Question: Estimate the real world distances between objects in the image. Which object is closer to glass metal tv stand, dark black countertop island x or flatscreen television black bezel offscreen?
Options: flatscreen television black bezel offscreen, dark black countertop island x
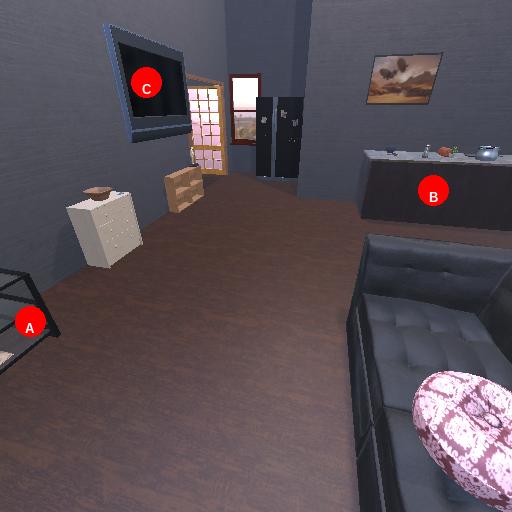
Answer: flatscreen television black bezel offscreen